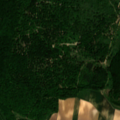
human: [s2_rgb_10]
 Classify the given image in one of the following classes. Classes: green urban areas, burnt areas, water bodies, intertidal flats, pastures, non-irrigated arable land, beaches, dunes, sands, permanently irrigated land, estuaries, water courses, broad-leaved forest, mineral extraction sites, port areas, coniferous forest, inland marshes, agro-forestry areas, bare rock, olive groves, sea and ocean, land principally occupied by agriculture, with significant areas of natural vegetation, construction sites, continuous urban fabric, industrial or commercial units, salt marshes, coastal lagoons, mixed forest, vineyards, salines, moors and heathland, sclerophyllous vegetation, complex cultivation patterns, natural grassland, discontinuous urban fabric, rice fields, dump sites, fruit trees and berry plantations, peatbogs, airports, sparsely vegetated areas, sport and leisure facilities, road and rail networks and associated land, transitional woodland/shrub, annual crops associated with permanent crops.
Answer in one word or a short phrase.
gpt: non-irrigated arable land, broad-leaved forest